Question: How do I get a form input value with jQuery and then put the value in to another input and also in a tag. The form is dynamic this means that there is a button that creates new inputs.
I ask for the Project name and then when you click add new field it adds the new fields on the page. But I would like to get the Project name from the add new input, input form and display it on top of the generated field and inside one of the inputted(generated) field as value.
Here is the code where the project name should go h3 -> ''<h3 class="tyonNimi'+rowNum+'"></h3>'' The input -> ''<input id="etuNimi'+rowNum+'"" name="etuNimi[]" placeholder="Etunimi" type="text">'' The full code is down below.
here is a picture of what it should look like:
The '<h3>' would be code and not shown in the text. Only the Project name is shown.
jQUery Code:
'''
$(document).ready(function() {
var rowNum = 0;
function addRow(frm) {
rowNum ++;
var tyonNimi = $(".inputRow").closest("#etuNimi").val();
var row = '<div class="inputRow'+rowNum+'">' + '<h3 class="tyonNimi'+rowNum+'"></h3>' + '<label for="etuNimi">Etunimi: </label>' + '<input id="etuNimi'+rowNum+'"" name="etuNimi[]" placeholder="Etunimi" type="text">' + '<label for="sukuNimi">Sukunimi: </label>' + '<input id="sukuNimi'+rowNum+'"" name="sukuNimi[]" placeholder="Sukunimi" type="text">' + '</div>';
jQuery('#inputRow-Dynamic').append(row);
}
$('a.addField').click(function(e){
event.preventDefault();
addRow(1, false);
var prjNimi = $(".projektinNimi").val();
$('.projektinNimi').val(prjNimi);
});
});
'''
HTML Code:
'''
<div id="inputRow-Dynamic"></div>
<a class="submitButton" href="#" onclick="document.palkkalaskuri.submit(); return false;">Laske</a>
<label for="projektinNimi">Projektin Nimi: </label><input id="projektinNimi" name="projektinNimi[]" placeholder="Projektin nimi" type="text"><a class="addField" href="#">Add Fields</a>
'''
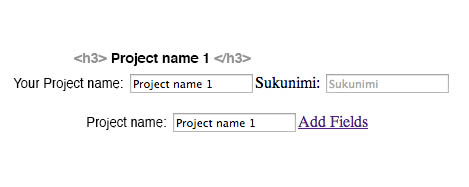
Answer: When you call '$('a.addField').click(function(e)', you need to use 'e.preventDefault()'. You declare e as argument, you have to use that variable name 'e', not 'event'. Correcting this should add new row on top your input box.